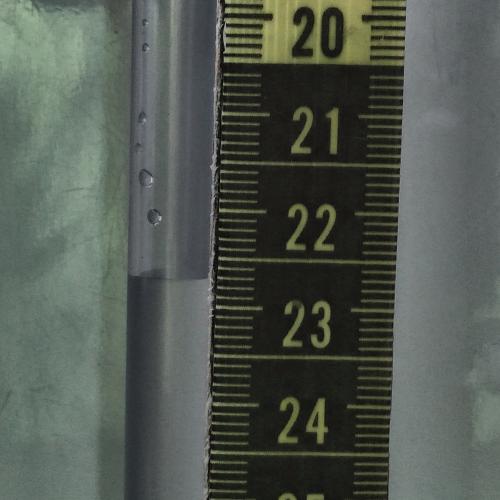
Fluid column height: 22.7 cm